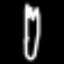
Label: fork